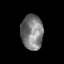
Tissue: skin
Cell type: Epithelial cells
Senescence score: 0.2663
Nuclear area (px): 748
Mean DAPI intensity: 124.353